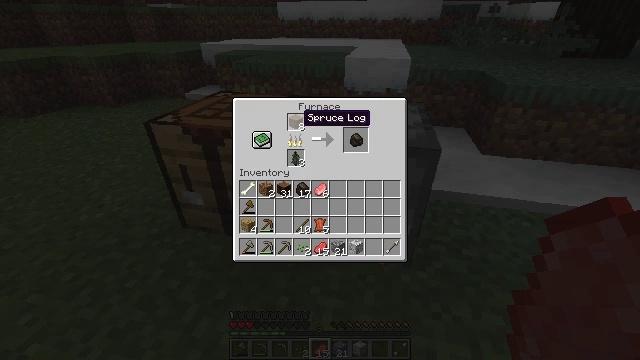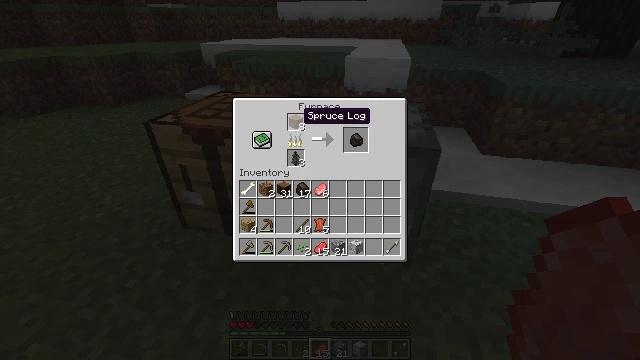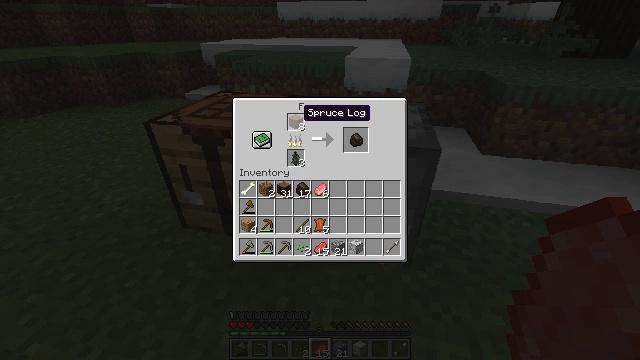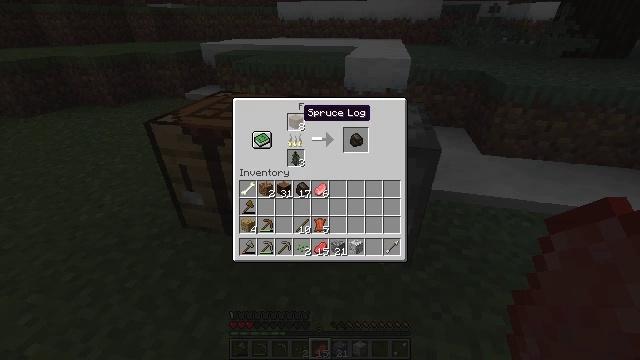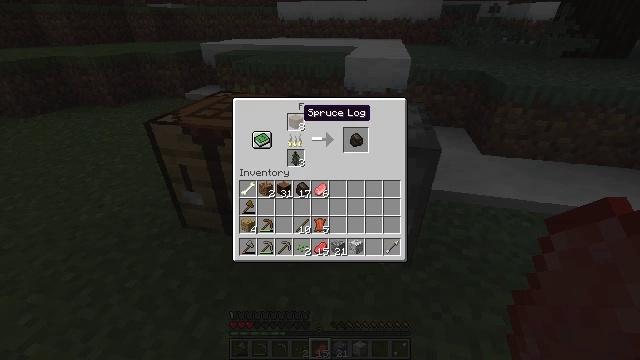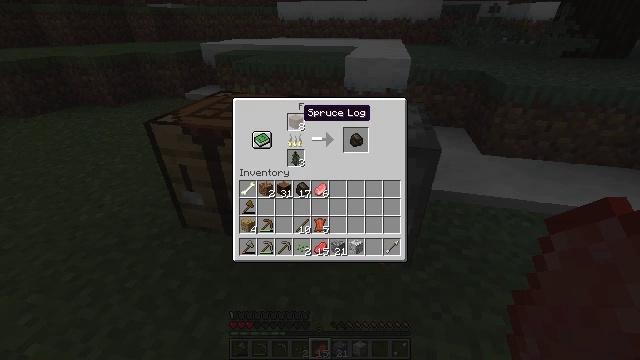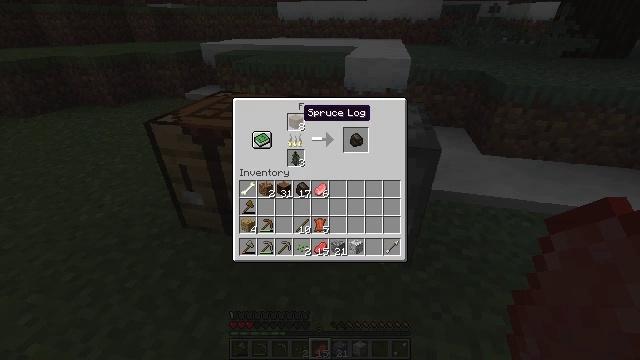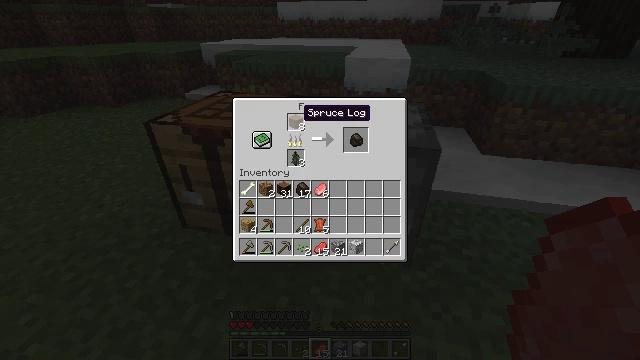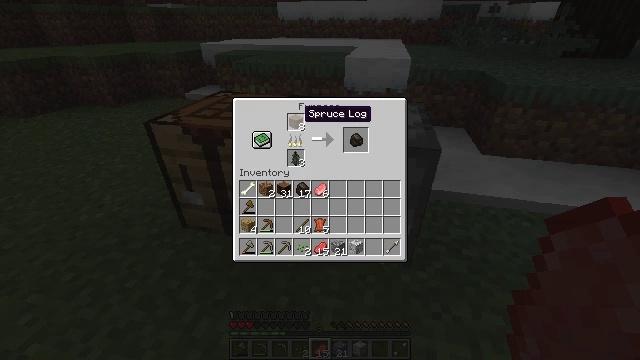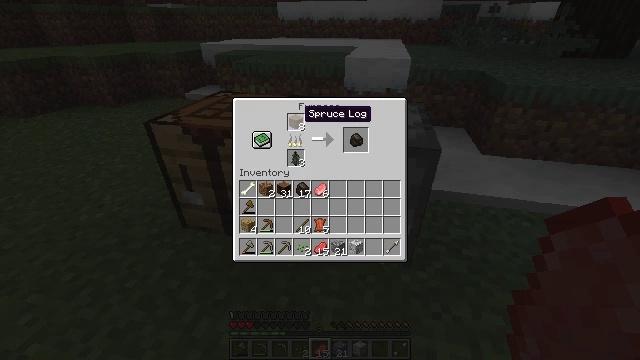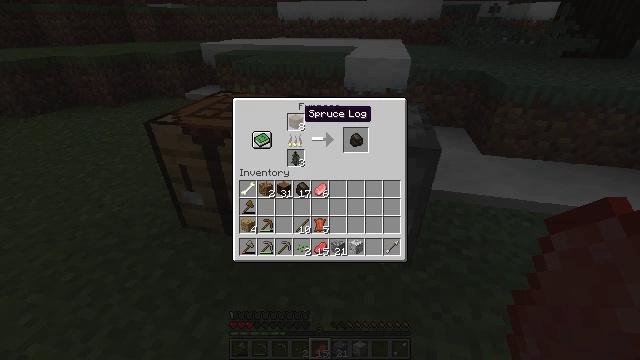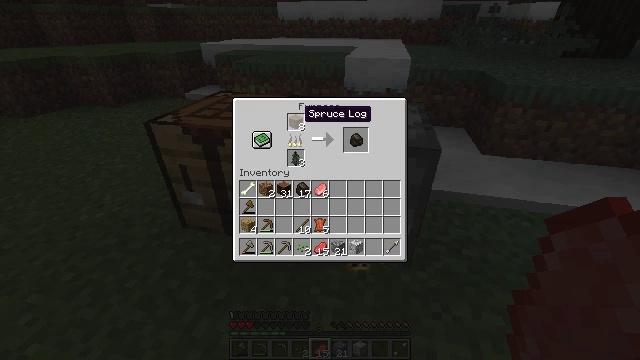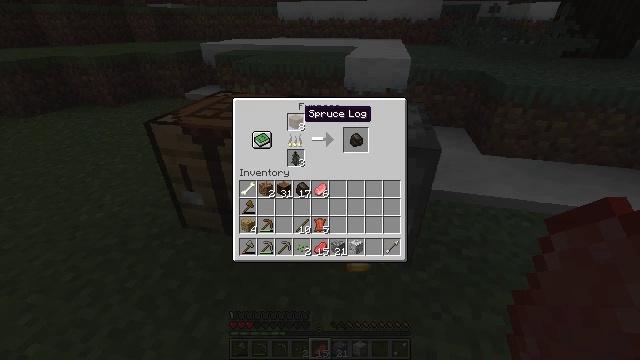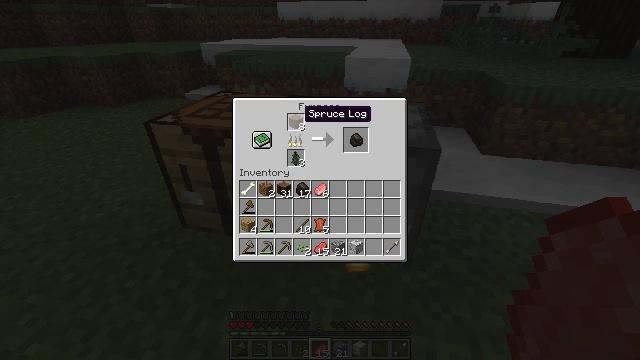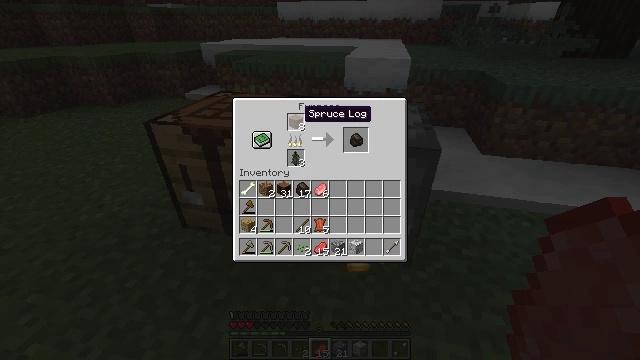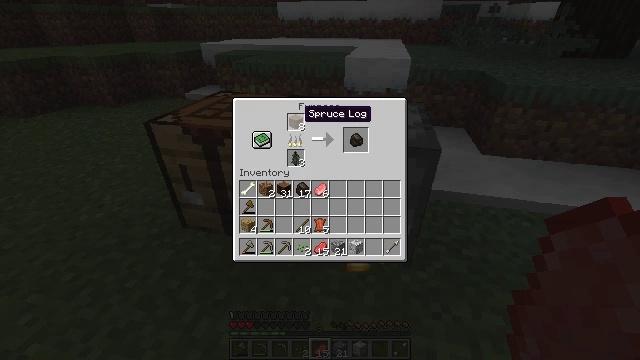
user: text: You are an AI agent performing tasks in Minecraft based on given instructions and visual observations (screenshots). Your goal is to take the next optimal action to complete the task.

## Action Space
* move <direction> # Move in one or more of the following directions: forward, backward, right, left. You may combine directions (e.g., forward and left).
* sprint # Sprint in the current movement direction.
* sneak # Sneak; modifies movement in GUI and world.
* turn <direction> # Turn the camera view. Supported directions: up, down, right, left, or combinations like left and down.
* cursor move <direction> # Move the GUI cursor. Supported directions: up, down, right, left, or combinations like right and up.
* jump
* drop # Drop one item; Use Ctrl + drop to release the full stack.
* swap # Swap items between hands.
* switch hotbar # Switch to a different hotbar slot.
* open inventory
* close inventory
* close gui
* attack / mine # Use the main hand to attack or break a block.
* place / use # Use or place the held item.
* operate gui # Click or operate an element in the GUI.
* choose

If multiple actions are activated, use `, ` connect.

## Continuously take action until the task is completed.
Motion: motion action
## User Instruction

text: Put wood logs in a furnace to craft charcoal.
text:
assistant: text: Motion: no_op
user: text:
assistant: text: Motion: no_op
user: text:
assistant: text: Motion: no_op
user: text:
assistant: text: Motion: no_op
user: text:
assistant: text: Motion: no_op
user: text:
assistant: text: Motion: no_op
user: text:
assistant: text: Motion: no_op
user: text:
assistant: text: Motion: no_op
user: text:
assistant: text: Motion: no_op
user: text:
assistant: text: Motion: no_op
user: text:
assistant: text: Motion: no_op
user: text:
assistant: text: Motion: no_op
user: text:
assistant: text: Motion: no_op
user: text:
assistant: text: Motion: no_op
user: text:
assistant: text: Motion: no_op
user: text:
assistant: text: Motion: no_op
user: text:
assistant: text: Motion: no_op
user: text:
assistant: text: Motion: no_op
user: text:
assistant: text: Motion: no_op
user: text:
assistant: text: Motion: no_op
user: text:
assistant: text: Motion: no_op
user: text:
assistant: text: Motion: no_op
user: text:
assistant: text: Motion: no_op
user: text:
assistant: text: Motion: no_op
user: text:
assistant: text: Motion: no_op
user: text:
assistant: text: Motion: no_op
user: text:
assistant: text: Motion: no_op
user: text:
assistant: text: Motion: no_op
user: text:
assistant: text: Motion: no_op
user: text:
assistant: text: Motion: no_op